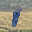
Label: 1